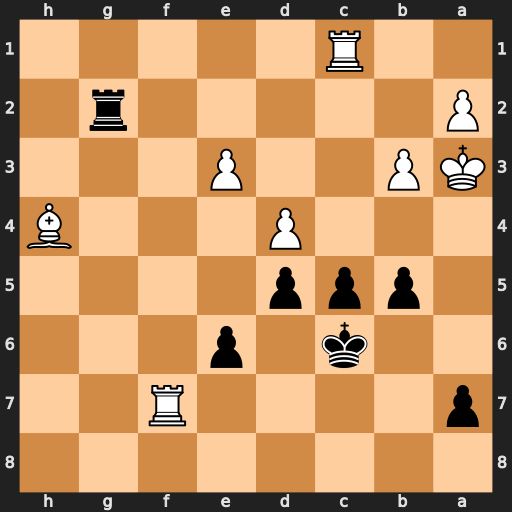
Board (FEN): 8/p4R2/2k1p3/1ppp4/3P3B/KP2P3/P5r1/2R5
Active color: b
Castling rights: -
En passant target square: -
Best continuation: b4+ Ka4 Rxa2#